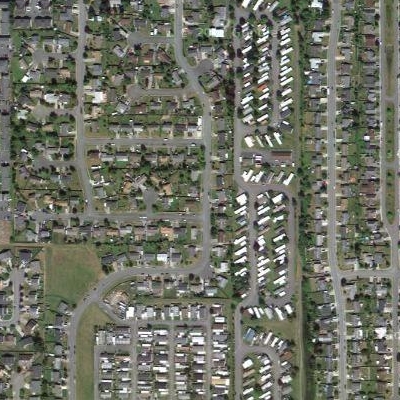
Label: Resident